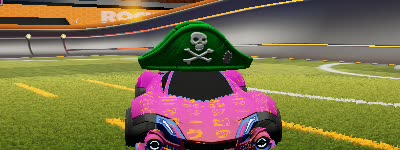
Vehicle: werewolf